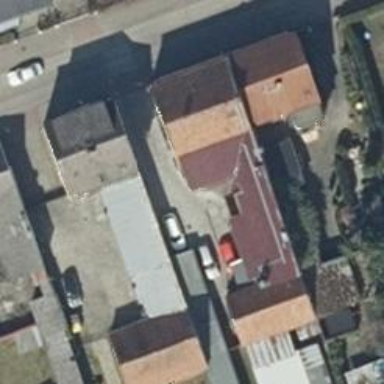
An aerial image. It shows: Bakery.